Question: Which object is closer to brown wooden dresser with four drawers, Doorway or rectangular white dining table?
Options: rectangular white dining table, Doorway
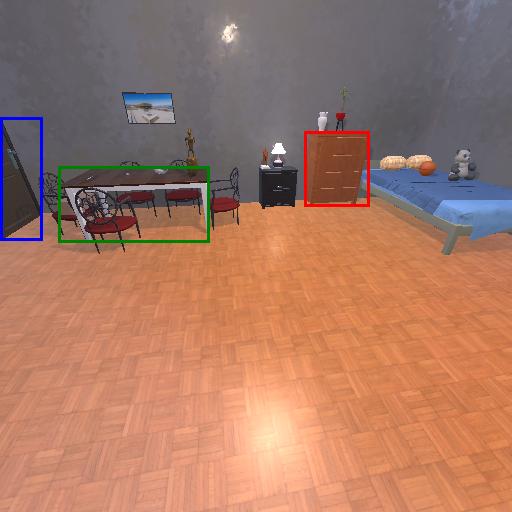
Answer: rectangular white dining table